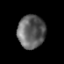
Tissue: prostate
Cell type: Epithelial cells
Senescence score: 0.3543
Nuclear area (px): 889
Mean DAPI intensity: 97.211